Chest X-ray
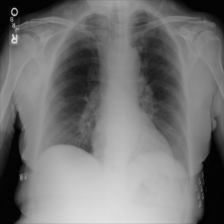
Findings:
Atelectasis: negative
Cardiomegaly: negative
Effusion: negative
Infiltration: negative
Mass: negative
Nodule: negative
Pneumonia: negative
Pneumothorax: negative
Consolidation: negative
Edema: negative
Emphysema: negative
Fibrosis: negative
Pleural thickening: negative
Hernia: negative